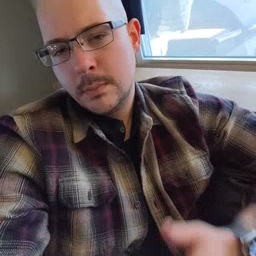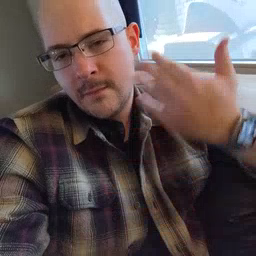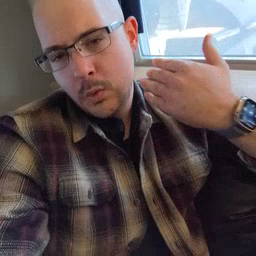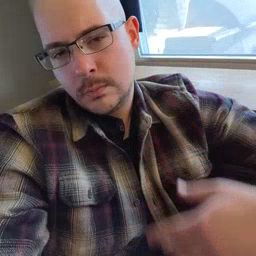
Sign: before